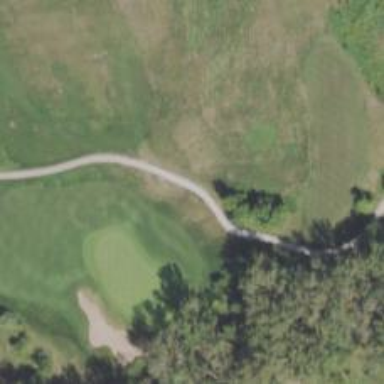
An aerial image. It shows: Pathway for golfing.